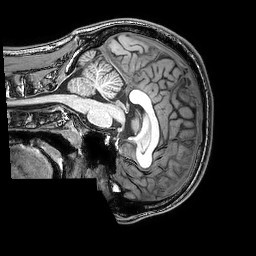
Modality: T1w
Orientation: sagittal
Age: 23
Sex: male
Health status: healthy